Field crop: tomato
Growth stage: 2
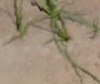
Species: cyperus